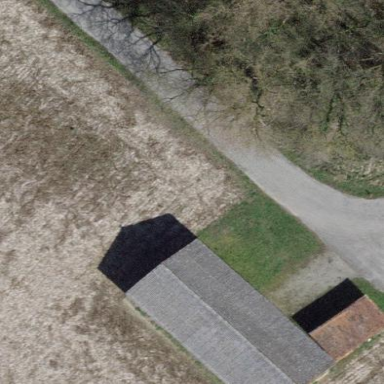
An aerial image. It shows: Building with tile roof.